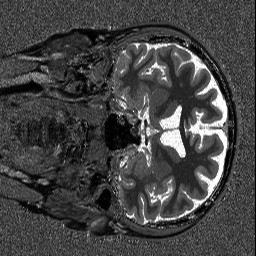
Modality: T1map
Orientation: coronal
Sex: male